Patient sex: M
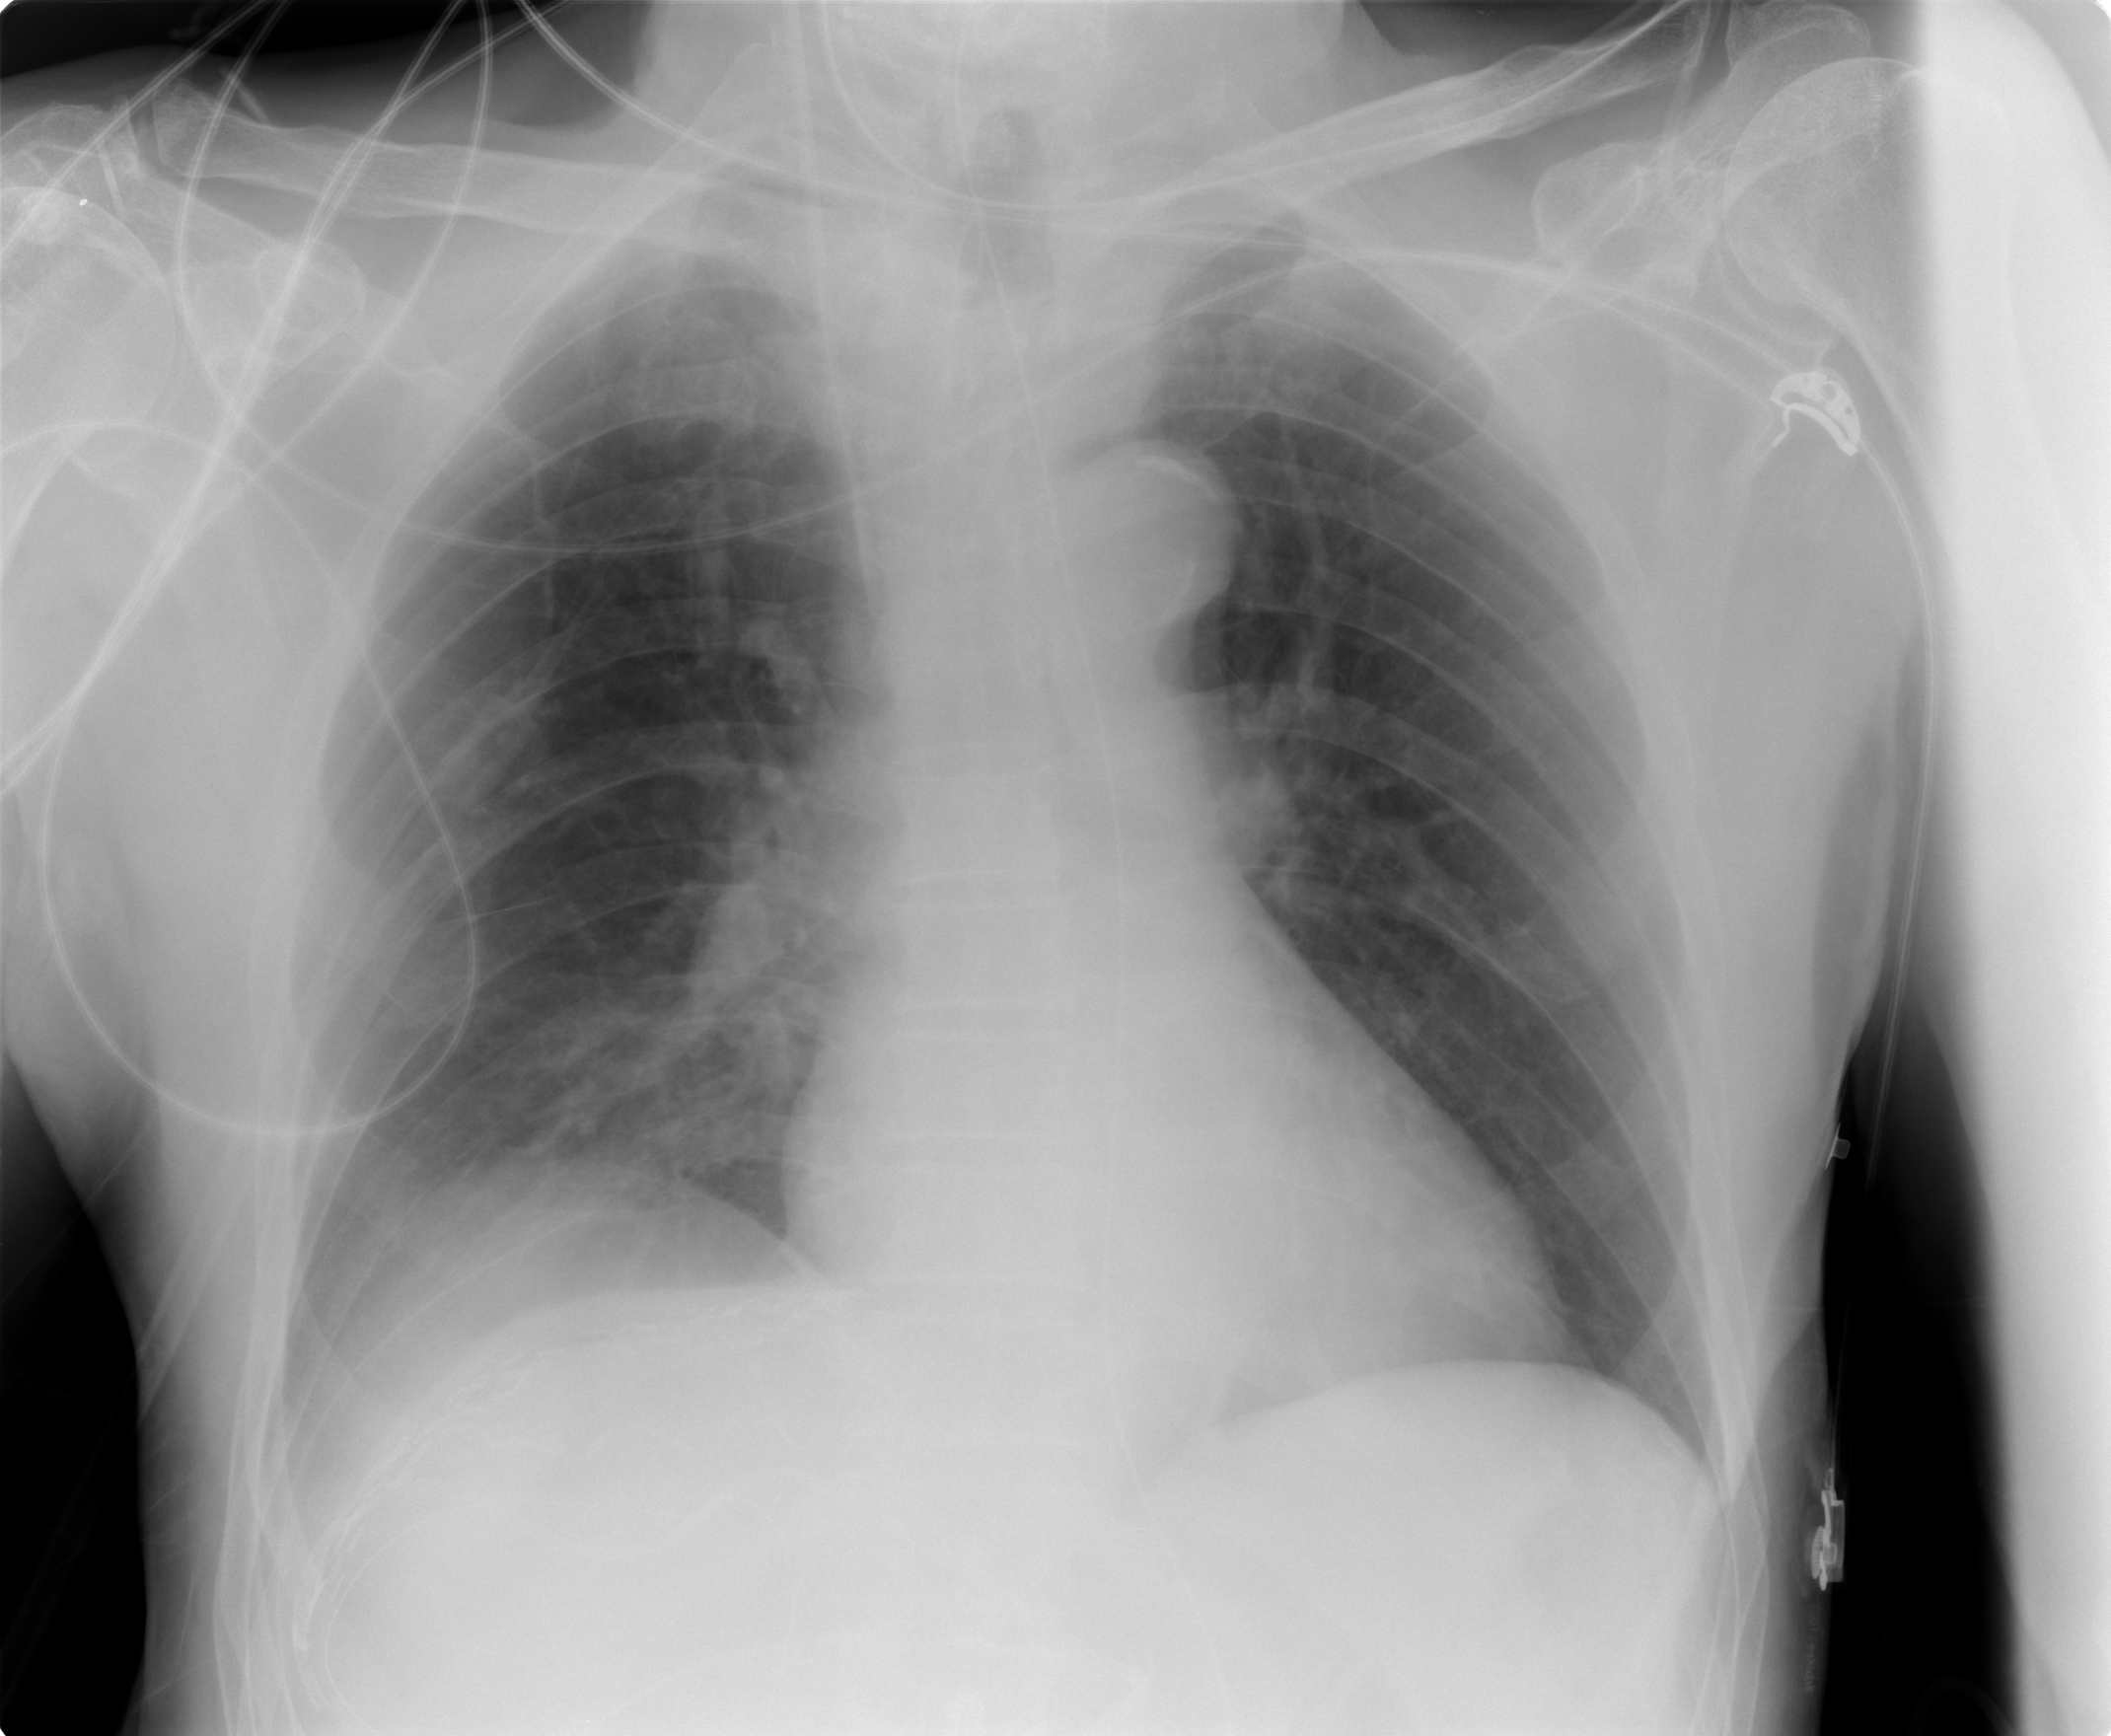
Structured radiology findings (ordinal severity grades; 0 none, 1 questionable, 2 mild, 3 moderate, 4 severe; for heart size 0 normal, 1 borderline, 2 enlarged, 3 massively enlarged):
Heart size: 0
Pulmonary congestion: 0
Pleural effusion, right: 1
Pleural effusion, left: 0
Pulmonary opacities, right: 2
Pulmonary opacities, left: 0
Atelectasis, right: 2
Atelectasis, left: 0